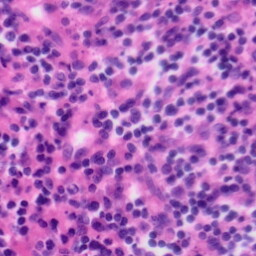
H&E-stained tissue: Tonsil